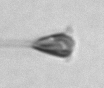
Label: Asterionellopsis_glacialis